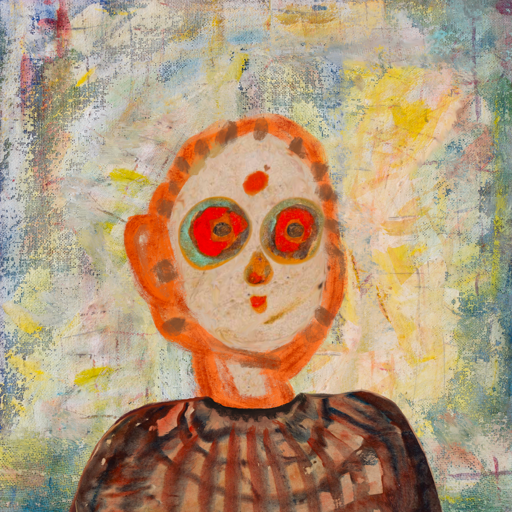
Background: Irani, Head And Neck Front: Rupkatha, Face Front: Sisters, Bust: Orphan, Hair Front: Blank, Head Accessory: Blank, Second Necklace: Blank, Necklace: Blank, Baby: Blank